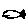
Label: fish